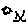
Label: sun